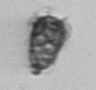
Label: Syracosphaera_pulchra